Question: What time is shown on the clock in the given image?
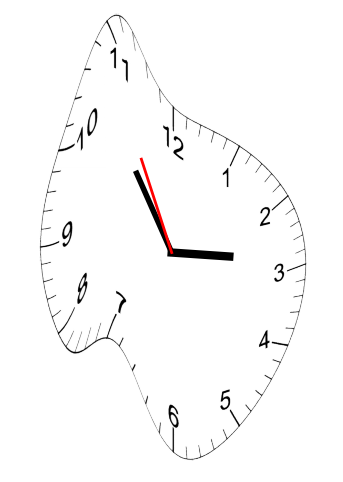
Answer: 02:53:55